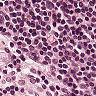
Metastatic tissue present: no